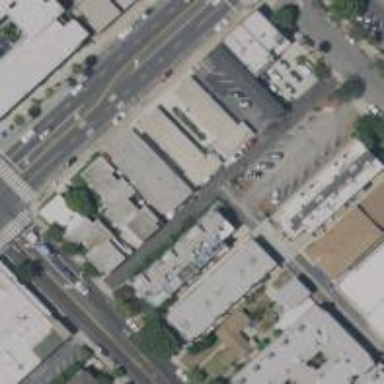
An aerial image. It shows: Asphalt alleyway designated as service road. It is lined with retail establishments.